Question: I was getting 404 Not found for the main-built.js file when I was running my DurandalJS SPA application published in release mode on a web server.

So I figured out I needed to run the optimizer.exe to generete the missing file main-built.js
Is it possible to include the execution of optimizer.exe as part of Visual Studio 2012 build/publish process?
If yes, how do I do that?
Thanks
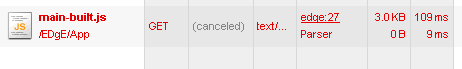
Answer: I added the optimizer step as a Pre Build step.
So in the Pre Build Events box in the project properties of your web project I added this:
'''
cd $(ProjectDir)App\durandalmd
optimizer.exe
'''
main-built.js is then generated as part of the build process.
Note you will probably have to add the main-built.js file to your project for it to be deployed automatically if you are using msdeploy. I had to do this because we are using TFS hosted build service with automatic Azure publishing. Without this step the file was not being deployed.